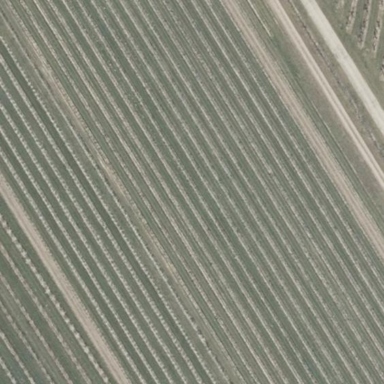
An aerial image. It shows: Orchard.